Question: I have a problem with my code. Practically when the compiler performs the following line
'''
scanf_s("%c", macchina[i].marca, 50);
'''
Visual studio gets me this error. It gives me the same problem with the function get_s.

I cannot understand what is wrong with the code. Thanks for your support
This is my code
'''
#include <stdio.h>
int main(void) {
struct automobile{
char *marca;
int modello;
int vendute;
};
struct automobile macchina[5];
for (int i = 0; i < 5; i++){
printf("Inserisci marca: ");
scanf_s("%c", macchina[i].marca, 50);
}
}
'''
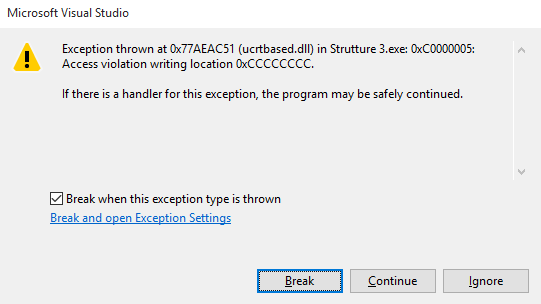
Answer: The problem in your case is, you did not allocate memory to 'macchina[i].marca'.
Being an unitialized pointer, currently it points to some random memory location which may not be accessible from your application. Thus, the location is pretty much .
Accessing invalid memory invokes <URL>.
To solve: either
1. Define marca to be an array, like char marca[50]; or likewise
2. Allocate dynamic memory using malloc() or family before using that.
That said, you should change the format specifier to '%s' to scan a . Without a width specifier, '%c' takes only a single 'char'.